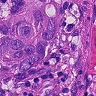
Metastatic tissue present: yes